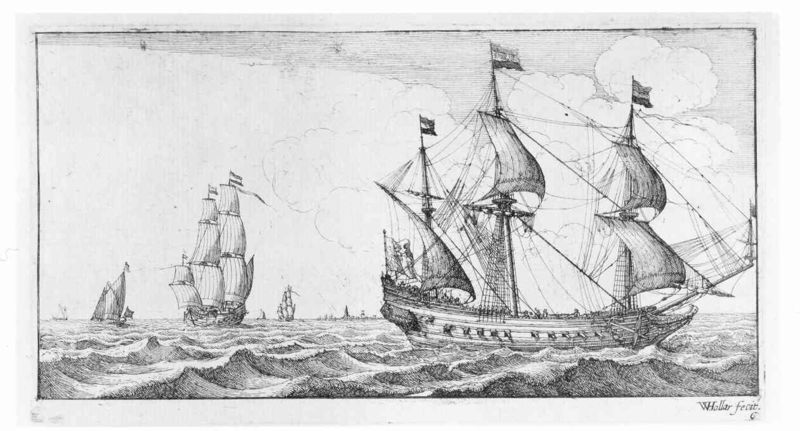
Titel: Das Kriegsschiff unter vier Segeln
Künstler: Wenzel Hollar
Standort: Karlsruhe
Institution: Staatliche Kunsthalle Karlsruhe
Schlagwörter: angriff, dunkel, himmel, meer, wasser, weiß, wolken, menschen, see, stadt, frankreich, grau, hintergrund, holz, männer, schwarz, skizze, vordergrund, zeichnung, wolke, malerei, leinen, rahmen, stein, holland, niederlande, signatur, horizont, weite, wind, kirche, blatt, england, boot, boote, handel, kahn, ruder, turm, bewegt, gischt, holzschnitt, schiff, schiffe, schrift, segel, segelboot, segelschiffe, welle, wellen, papier, fahnen, fahne, flagge, mast, segelschiff, trikolore, grafik, graphik, linien, rand, beladen, bug, masten, brandung, dünung, fahnenmast, krieg, querformat, reling, schlacht, seestück, seile, sturm, stürmisch, tau, wehen, wellengang, wild, wogen, rudern, schoner, fregatte, segelboote, takelage, taue, ozean, segeln, segler, kanone, druck, druckgraphik, schwarzweiss, druckgrafik, schraffur, radierung, stich, titel, lithografie, rennen, quer, matrose, schraffiert, bleistift, wimpel, regatta, seegang, seefahrt, himme, eroberung, kanonen, holländisch, flaggen, matrosen, anker, flotte, maste, wellenkamm, marine, tagelage, kupferstich, fahrer, niderlande, holländer, luke, rumpf, fahrt, aufbau, heck, segle, karibik, seeschlacht, besatzung, reisen, zweimaster, überfahrt, mannschaft, maritim, holzschiff, seeleute, dreimaster, galeere, kolumbus, fluch, eroberer, leitern, dürrer, luken, horizon, gebläht, mastkorb, manöver, piraten, horitzont, segelbote, schaumkrone, kriegsschiff, rahe, fock, viermaster, neiderlande, portugal, hollz, stecher, wenzel, sgel, schlachtschiff, kriegsschiffe, gaphik, fliegender holländer, handelsschiffe, kreuzfahrt, 1600, 1650, w, kupfersstich, 1640, schiffen, caravelle, wholler fecit, wenzel hollar, graphiker, hollar, kanh, 'himmel, wenzeslaus, fecit, dahne, tuae, kreigsschiff, linienschiff, whillar, lujke, radierng, schriftu, 3 master, schiffhart, armade, holler, vorschiff, raa